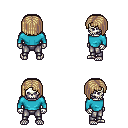
a pixel art fantasy rpg character, male body template, skeleton, teal long-sleeve shirt, metal pants, white blonde pageboy hairstyle, four views (front, back, left, right), 2x2 character sprite sheet, small pixel art, hard edges, no anti-aliasing